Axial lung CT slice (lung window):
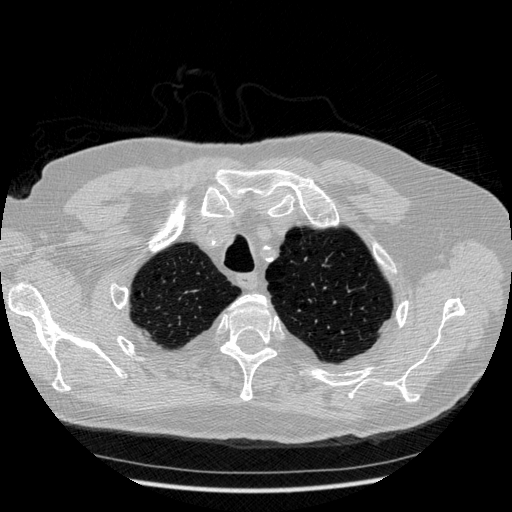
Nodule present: no